Question: I have a named 'choices' slot in 'selectInput', and would like to retrieve the name associated with the choice, rather than the value.
MWE:
'''
shinyApp(
ui = fluidPage(
sidebarPanel(
selectInput("foo",
label = "Select choice here:",
choices = c("Choice 1" = "Choice1",
"Choice 2" = "Choice2",
"Choice 3" = "Choice3"),
selected = "Choice1",
multiple = TRUE),
textOutput("nameOfChoice")
),
mainPanel()),
server = function(input, output) {
output$nameOfChoice = renderText(input$foo[1])
}
)
'''
Which produces:

Instead, I would like the text output to read 'Choice 1'. How can I do this?
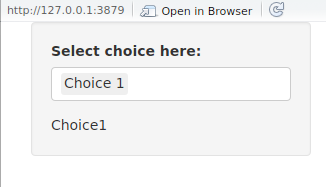
Answer: Put your choices in an object in 'global.R' and then use it in both 'server.R' and 'ui.R'.
In 'global.R':
'''
fooChoices<-c("Choice 1" = "Choice1",
"Choice 2" = "Choice2",
"Choice 3" = "Choice3")
'''
In 'ui.R':
'''
selectInput("foo",
label = "Select choice here:",
choices = fooChoices)
'''
In 'server.R':
'''
output$nameOfChoice = renderText(names(fooChoices[fooChoices==input$foo]))
'''